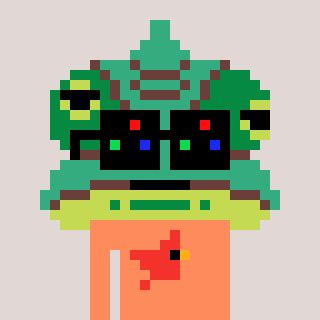
a pixel art character with square black sunglasses, a chameleon-shaped head and a peachy-colored body on a warm background